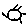
Label: sun